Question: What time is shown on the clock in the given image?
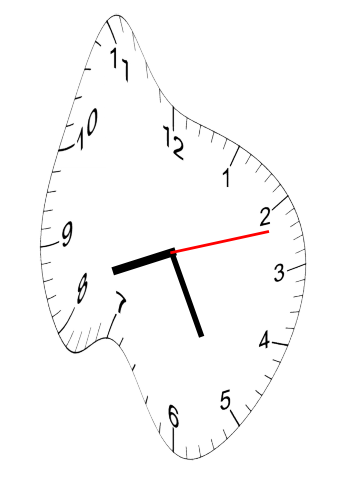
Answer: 08:25:12